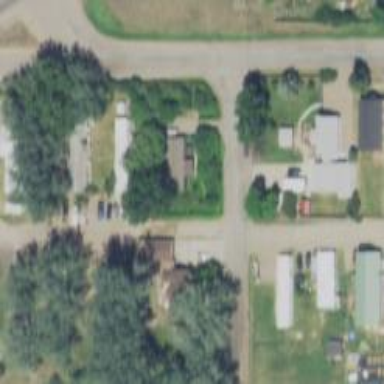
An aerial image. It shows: Alley classified as service road.